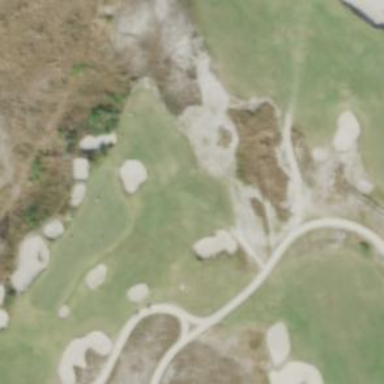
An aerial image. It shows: Path for both roads and golfers.